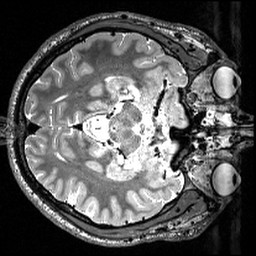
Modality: T2w
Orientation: axial
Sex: male
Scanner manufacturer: siemens
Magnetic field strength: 3 T
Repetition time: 3 s
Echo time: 0.418 s